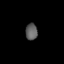
Tissue: lung
Cell type: Epithelial cells
Senescence score: 0.5554
Nuclear area (px): 193
Mean DAPI intensity: 93.389